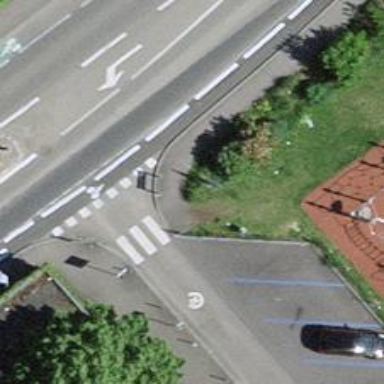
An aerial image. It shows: Zebra crossing for pedestrians.